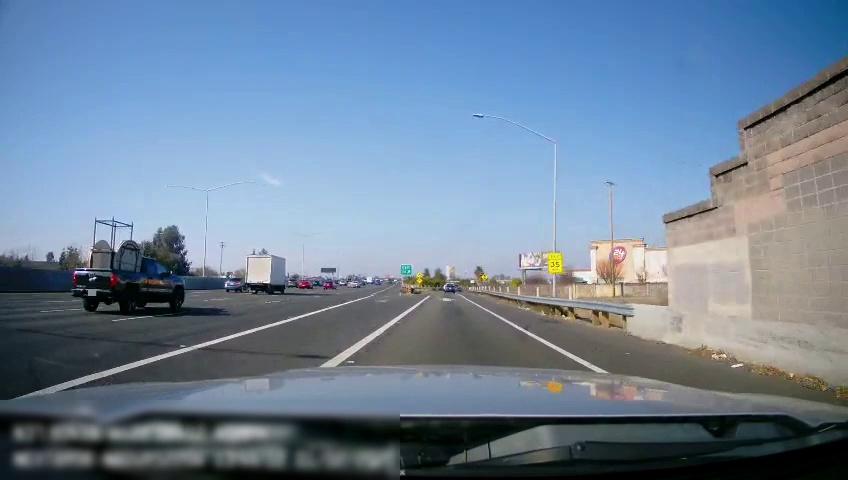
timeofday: Day
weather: Sunny
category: Drivable Space
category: Vehicles | Truck
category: Vehicles | Truck
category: Vehicles | Car
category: Vehicles | Car
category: Vehicles | Car
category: Lanes | Alternate Lane
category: Lanes | Alternate Lane
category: Lanes | Alternate Lane
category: Lanes | Alternate Lane
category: Lanes | Alternate Lane
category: Lanes | Alternate Lane
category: Traffic | Signs
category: Traffic | Signs